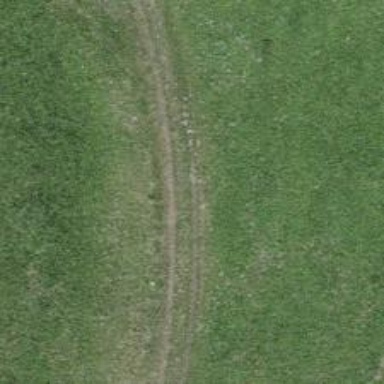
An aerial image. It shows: Grass track with grade 2 tracktype.